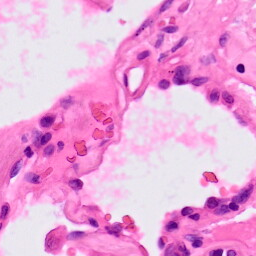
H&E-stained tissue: Lung